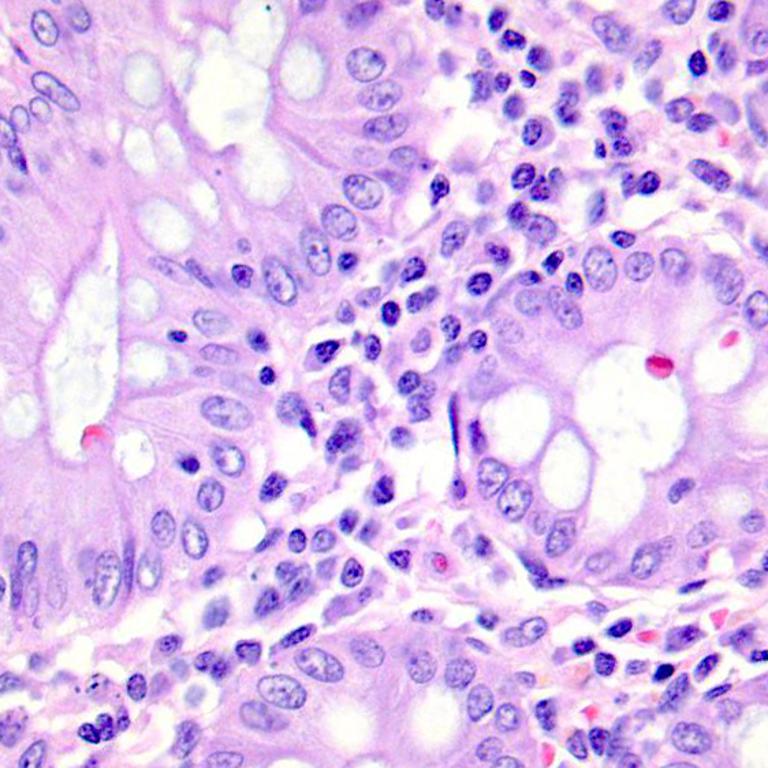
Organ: colon
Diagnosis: benign